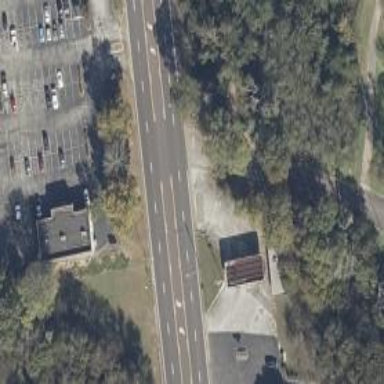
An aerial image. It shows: Asphalt road designated as trunk highway.